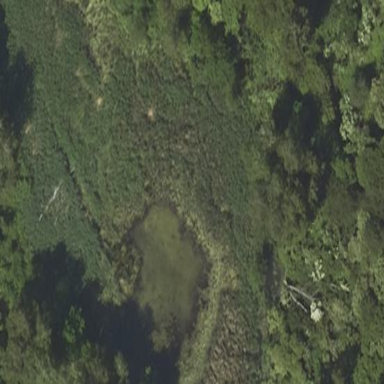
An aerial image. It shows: Serene pond surrounded by nature.